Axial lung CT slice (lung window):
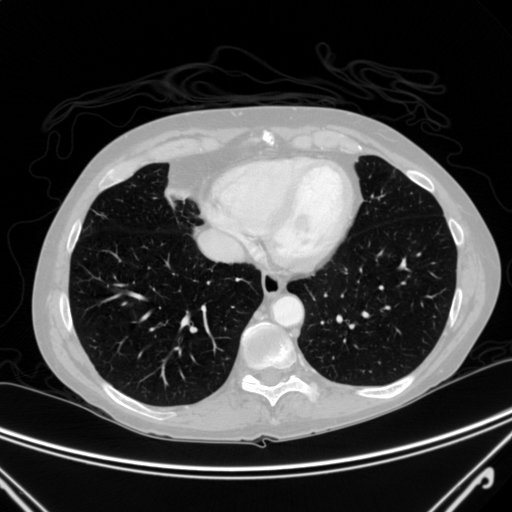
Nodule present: no